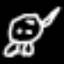
Label: frog